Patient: sex M, age 38
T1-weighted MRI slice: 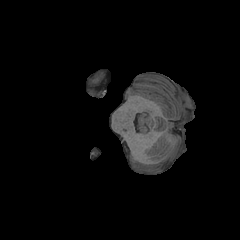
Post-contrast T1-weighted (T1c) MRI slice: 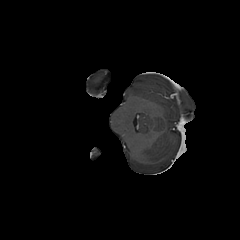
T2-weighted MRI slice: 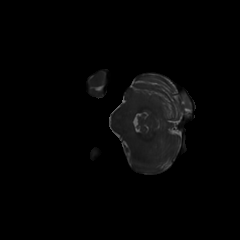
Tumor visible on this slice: no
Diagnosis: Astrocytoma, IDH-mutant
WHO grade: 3